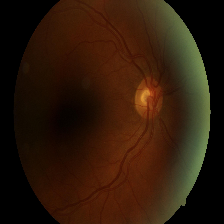
Diabetic retinopathy grade: Moderate